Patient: sex F, age 73
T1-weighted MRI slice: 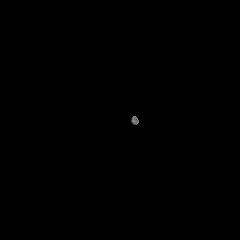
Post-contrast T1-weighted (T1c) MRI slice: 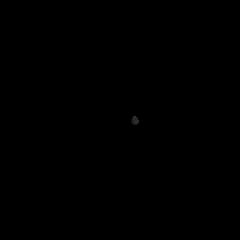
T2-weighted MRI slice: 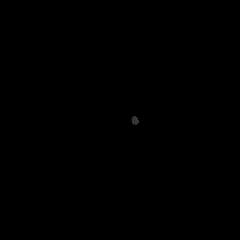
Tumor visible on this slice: no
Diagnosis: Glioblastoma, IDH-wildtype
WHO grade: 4